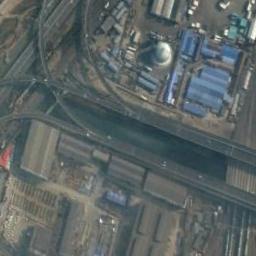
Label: industrial_area